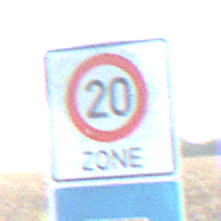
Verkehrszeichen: BeginnZone20
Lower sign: Sackgasse
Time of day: SunriseSunset
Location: Outdoor (Nature)
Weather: Clear
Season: NotSpecified
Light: Natural